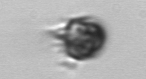
Label: Ciliophora